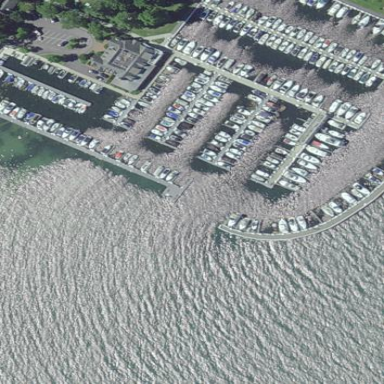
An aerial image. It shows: Marina on leisure land.